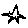
Label: star